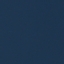
Label: SeaLake